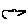
Label: bird